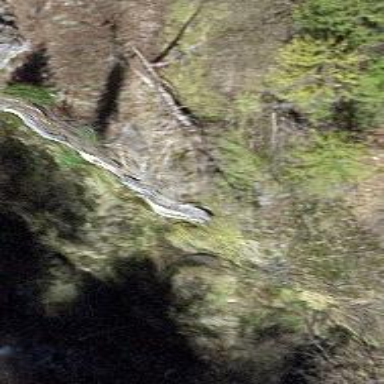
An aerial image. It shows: Natural cliff.